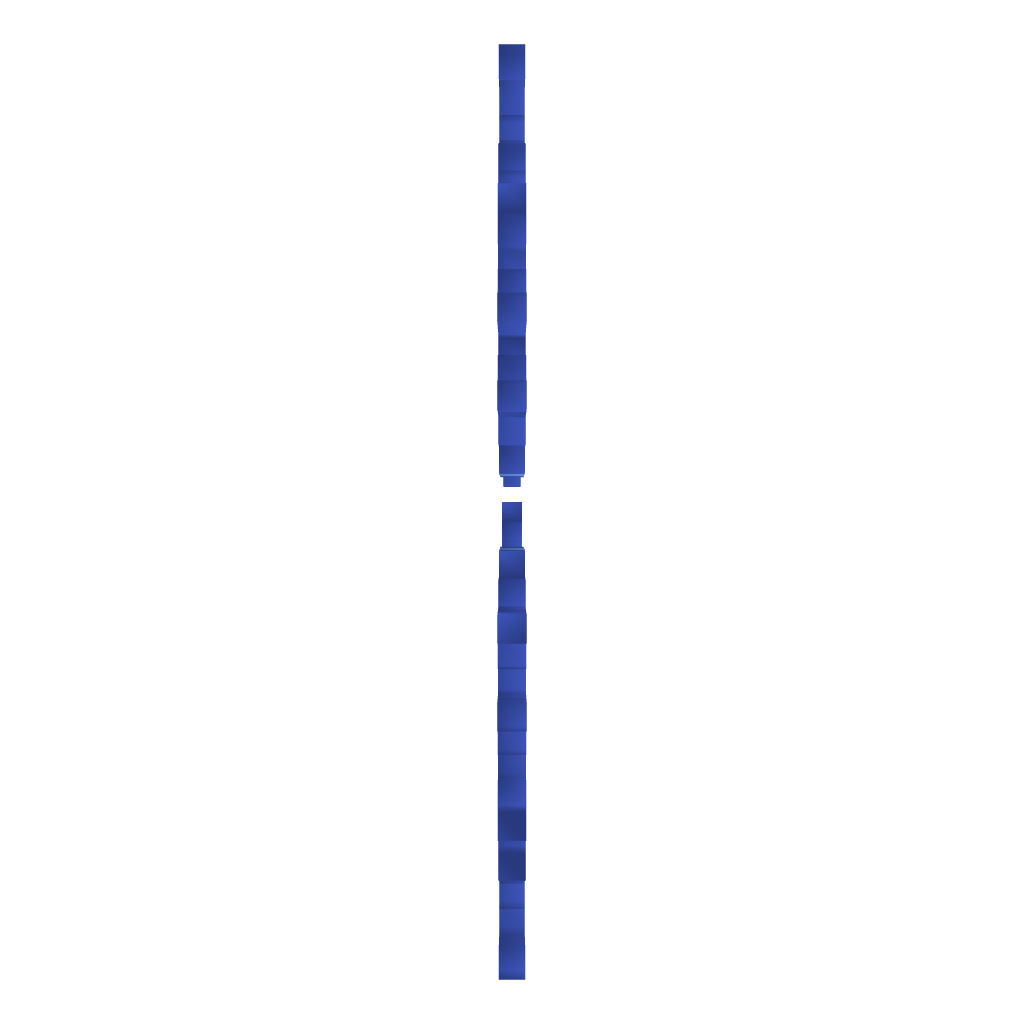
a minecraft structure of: Zelda/NES-Blue Octorok 4 bad low quality